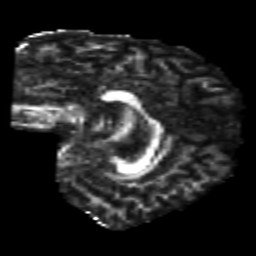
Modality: FA
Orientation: sagittal
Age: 22
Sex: male
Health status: healthy
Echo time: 0.074 s